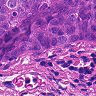
Metastatic tissue present: yes